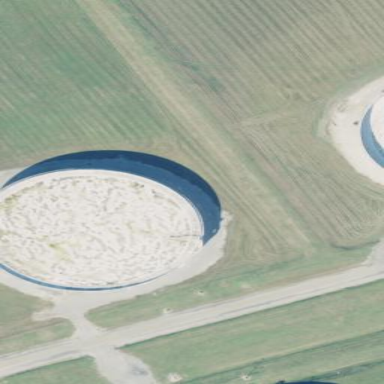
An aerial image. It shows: Storage tank which is man-made and housed in building.